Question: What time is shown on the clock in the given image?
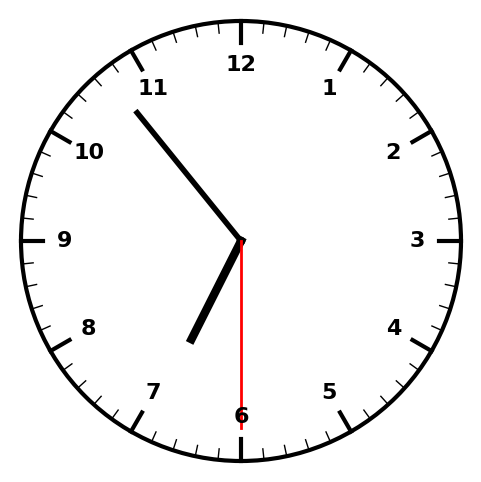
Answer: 06:53:30